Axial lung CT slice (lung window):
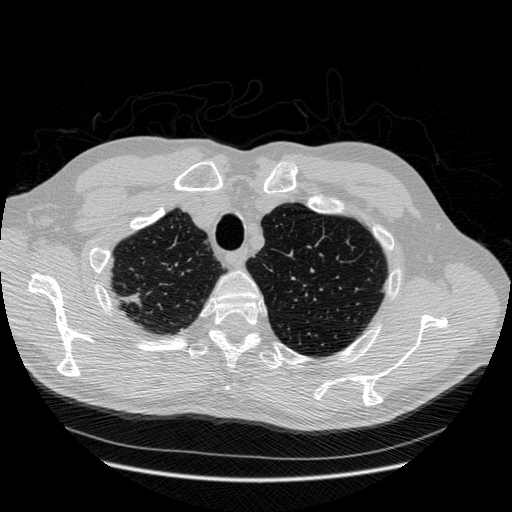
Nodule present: no